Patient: sex M, age 73
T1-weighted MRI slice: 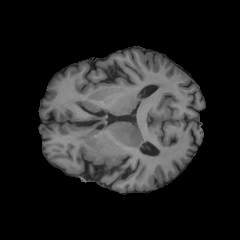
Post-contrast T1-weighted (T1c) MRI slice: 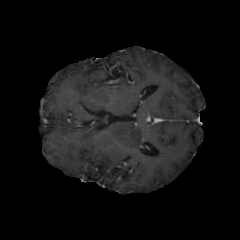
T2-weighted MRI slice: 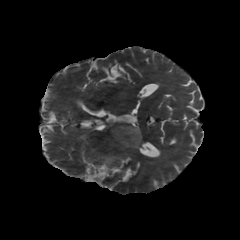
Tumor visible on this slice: yes
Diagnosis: Glioblastoma, IDH-wildtype
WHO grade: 4